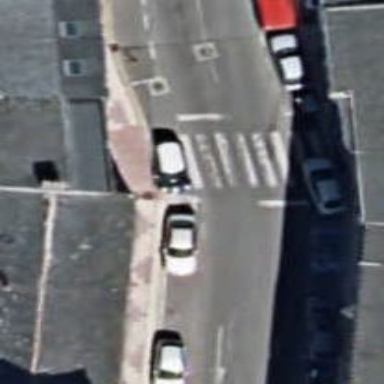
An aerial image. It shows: Uncontrolled crossing on the road.